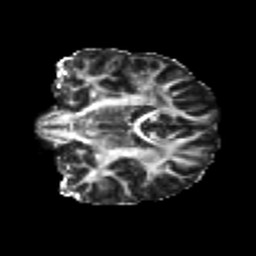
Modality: FA
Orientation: coronal
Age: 20
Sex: male
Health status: healthy
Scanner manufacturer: philips
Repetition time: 7.389 s
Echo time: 0.08599 s